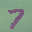
Label: 7